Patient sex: M
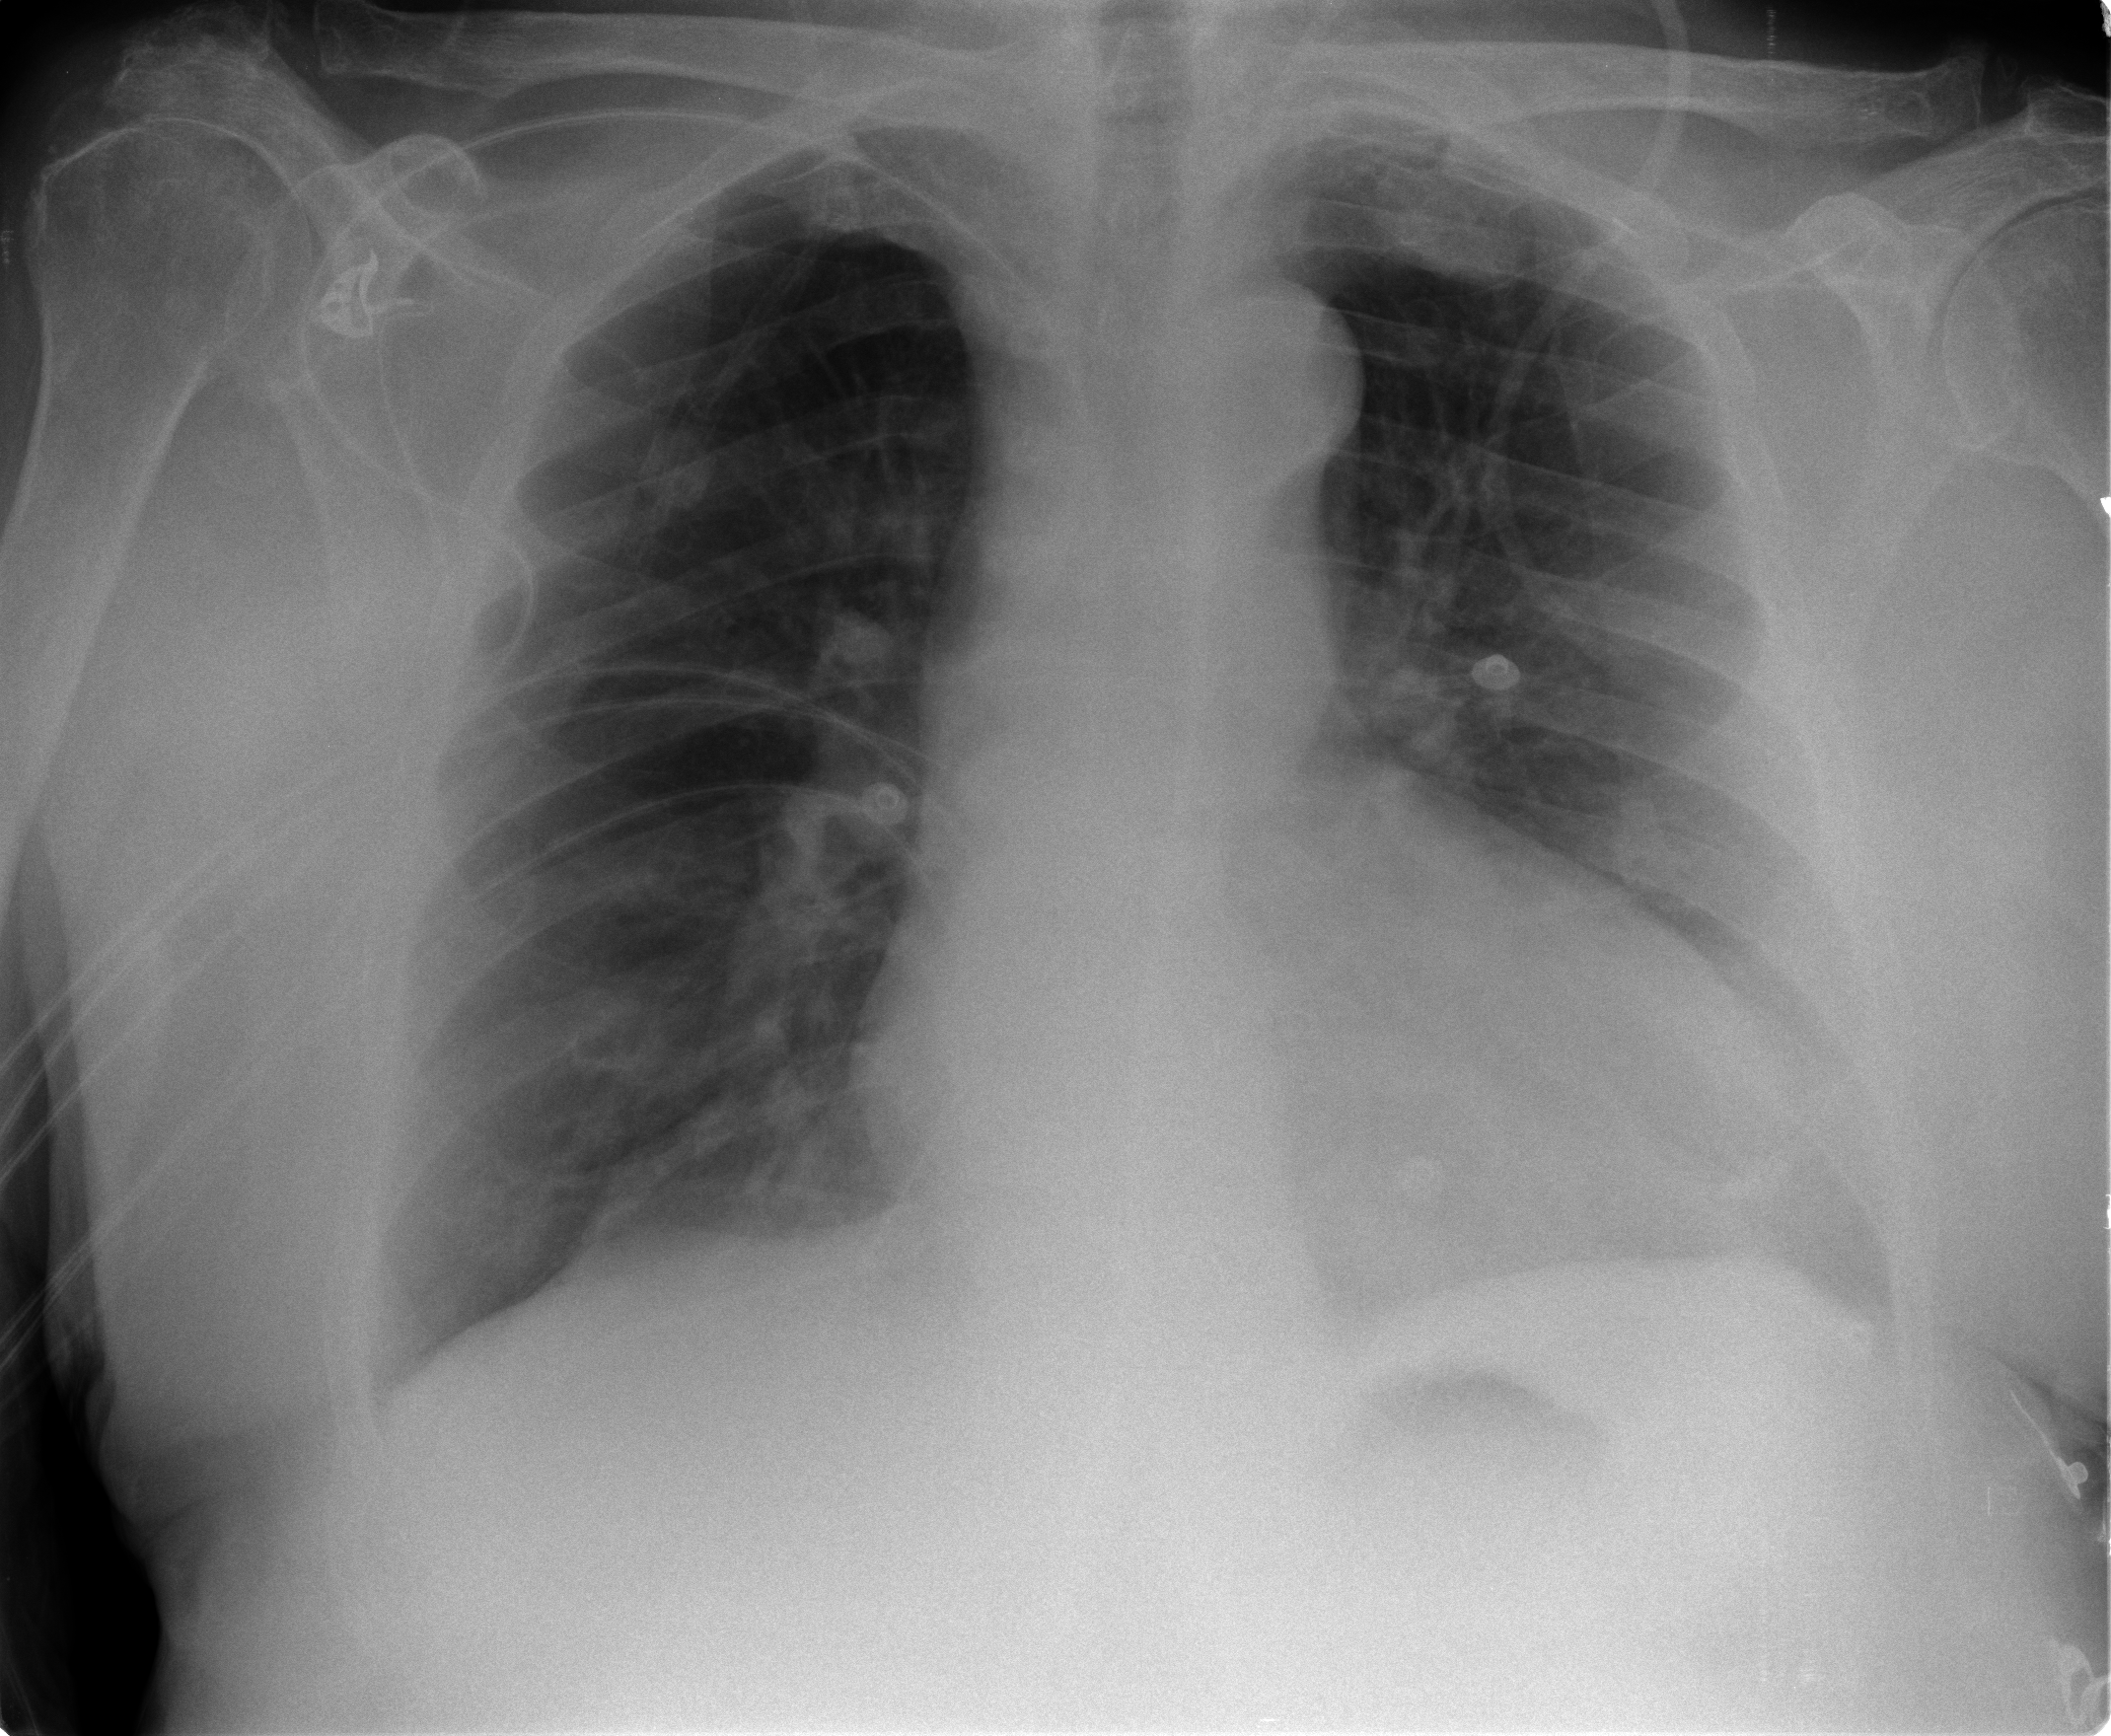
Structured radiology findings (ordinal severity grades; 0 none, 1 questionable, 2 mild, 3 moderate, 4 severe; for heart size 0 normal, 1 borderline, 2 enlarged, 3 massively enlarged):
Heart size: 2
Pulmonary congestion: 2
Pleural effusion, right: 0
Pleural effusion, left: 0
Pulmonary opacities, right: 0
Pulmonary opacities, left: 0
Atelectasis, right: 2
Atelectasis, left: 2